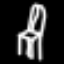
Label: chair